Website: crate-barrel
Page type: receipt
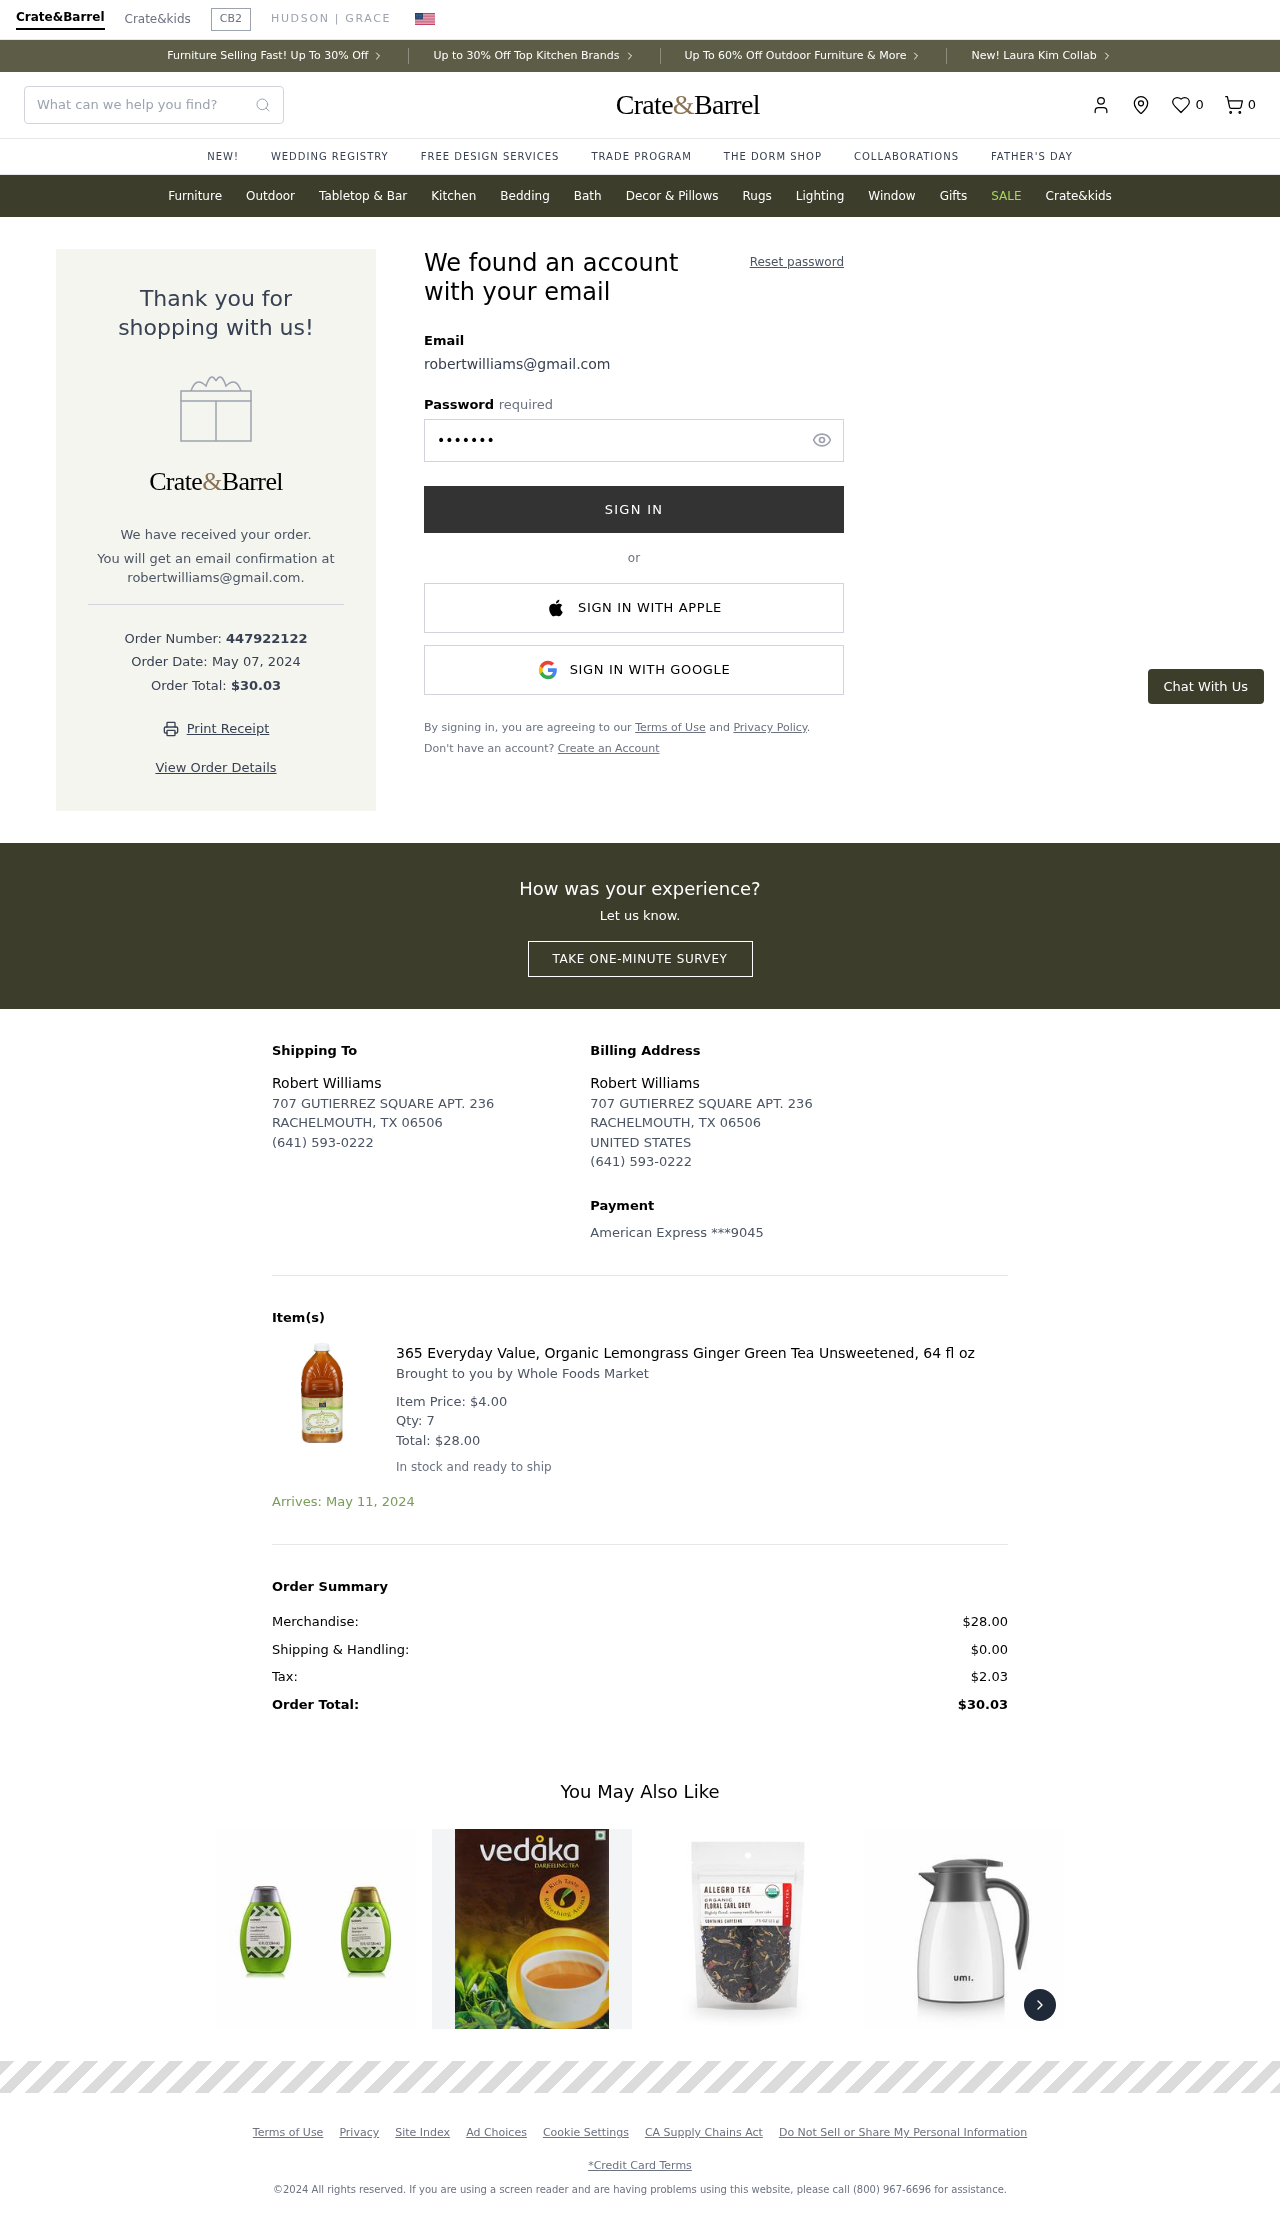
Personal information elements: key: PII_CARD_LAST4
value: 9045
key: PII_CARD_TYPE
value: American Express
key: PII_COUNTRY
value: UNITED STATES
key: PII_EMAIL
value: robertwilliams@gmail.com
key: PII_FULLNAME
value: Robert Williams
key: PII_STREET
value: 707 GUTIERREZ SQUARE APT. 236
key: PII_EMAIL2
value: robertwilliams@gmail.com
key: PII_CITY_STATE_ZIP
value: RACHELMOUTH, TX 06506
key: PII_PHONE
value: (641) 593-0222
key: PII_FULLNAME2
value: Robert Williams
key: PII_STREET2
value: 707 GUTIERREZ SQUARE APT. 236
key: PII_CITY_STATE_ZIP2
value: RACHELMOUTH, TX 06506
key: PII_PHONE2
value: (641) 593-0222
Product elements: key: PRODUCT1_DESC
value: Brought to you by Whole Foods Market
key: PRODUCT1_NAME
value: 365 Everyday Value, Organic Lemongrass Ginger Green Tea Unsweetened, 64 fl oz
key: PRODUCT1_PRICE
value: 4
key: PRODUCT1_QUANTITY
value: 7
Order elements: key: ORDER_NUM_ITEMS
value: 0
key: ORDER_ID
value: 447922122
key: ORDER_DATE
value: May 07, 2024
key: ORDER_TOTAL
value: $30.03
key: ORDER_ITEM_TOTAL
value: $28.00
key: ORDER_DELIVERY_DATE
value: Arrives: May 11, 2024
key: ORDER_SUBTOTAL
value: $28.00
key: ORDER_SHIPPING_COST
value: $0.00
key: ORDER_TAX
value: $2.03
Search elements: key: HEADER_SEARCH
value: What can we help you find?
Other elements: key: FAVORITES_COUNT
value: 0